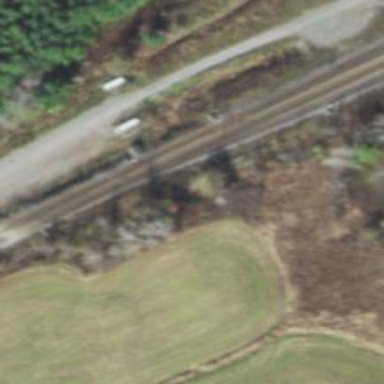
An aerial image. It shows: Railway track.